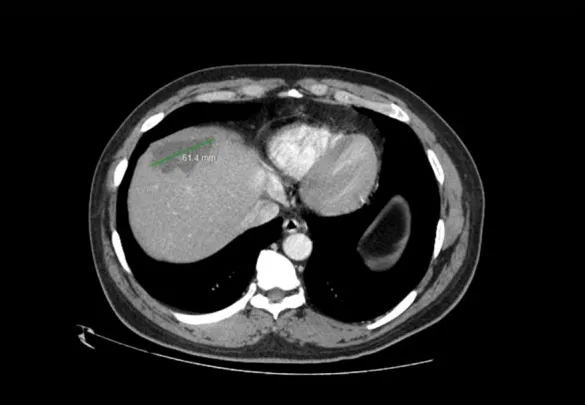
Axial view of CT Abdomen with contrast, showing a 6cm hypodense hepatic lesion, suspected to be metastatic in origin. Satellite lesion not pictured. December 2022.
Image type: radiology (ct)